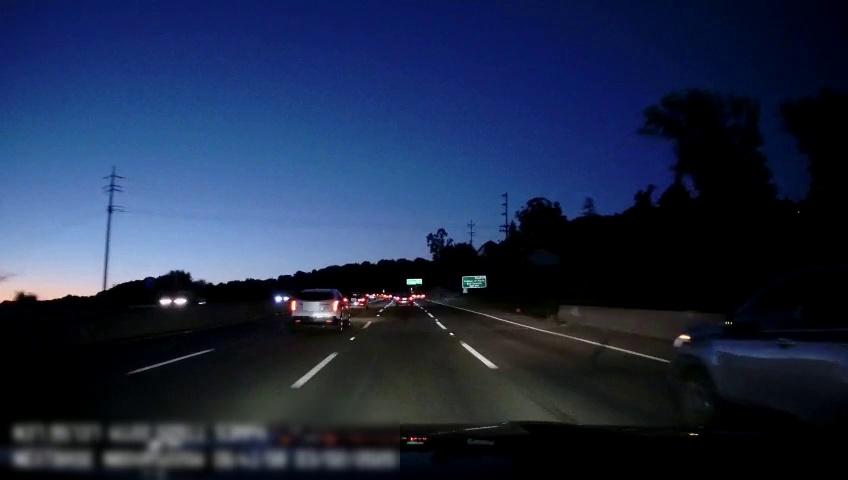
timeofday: Night
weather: Other
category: Drivable Space
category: Vehicles | Car
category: Vehicles | Car
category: Vehicles | SUV
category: Vehicles | SUV
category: Vehicles | Car
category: Vehicles | Truck
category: Lanes | Current Lane
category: Lanes | Current Lane
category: Lanes | Alternate Lane
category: Lanes | Alternate Lane
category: Traffic | Signs
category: Traffic | Signs